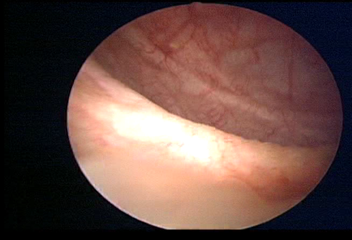
Modality: WLC
Class: Normal mucosa
Bladder cancer association: No